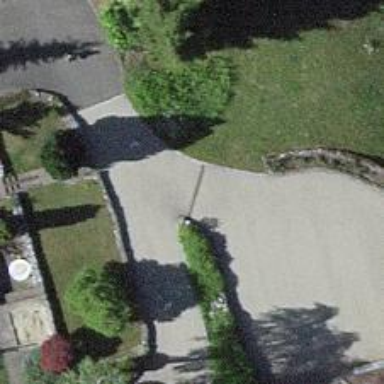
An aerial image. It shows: Driveway.